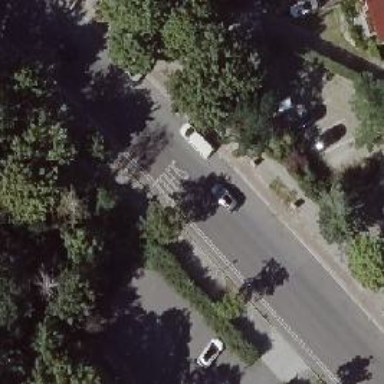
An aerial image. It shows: Tertiary road with asphalt surface. There are lanes for both cyclists and pedestrians on both sides of the road.